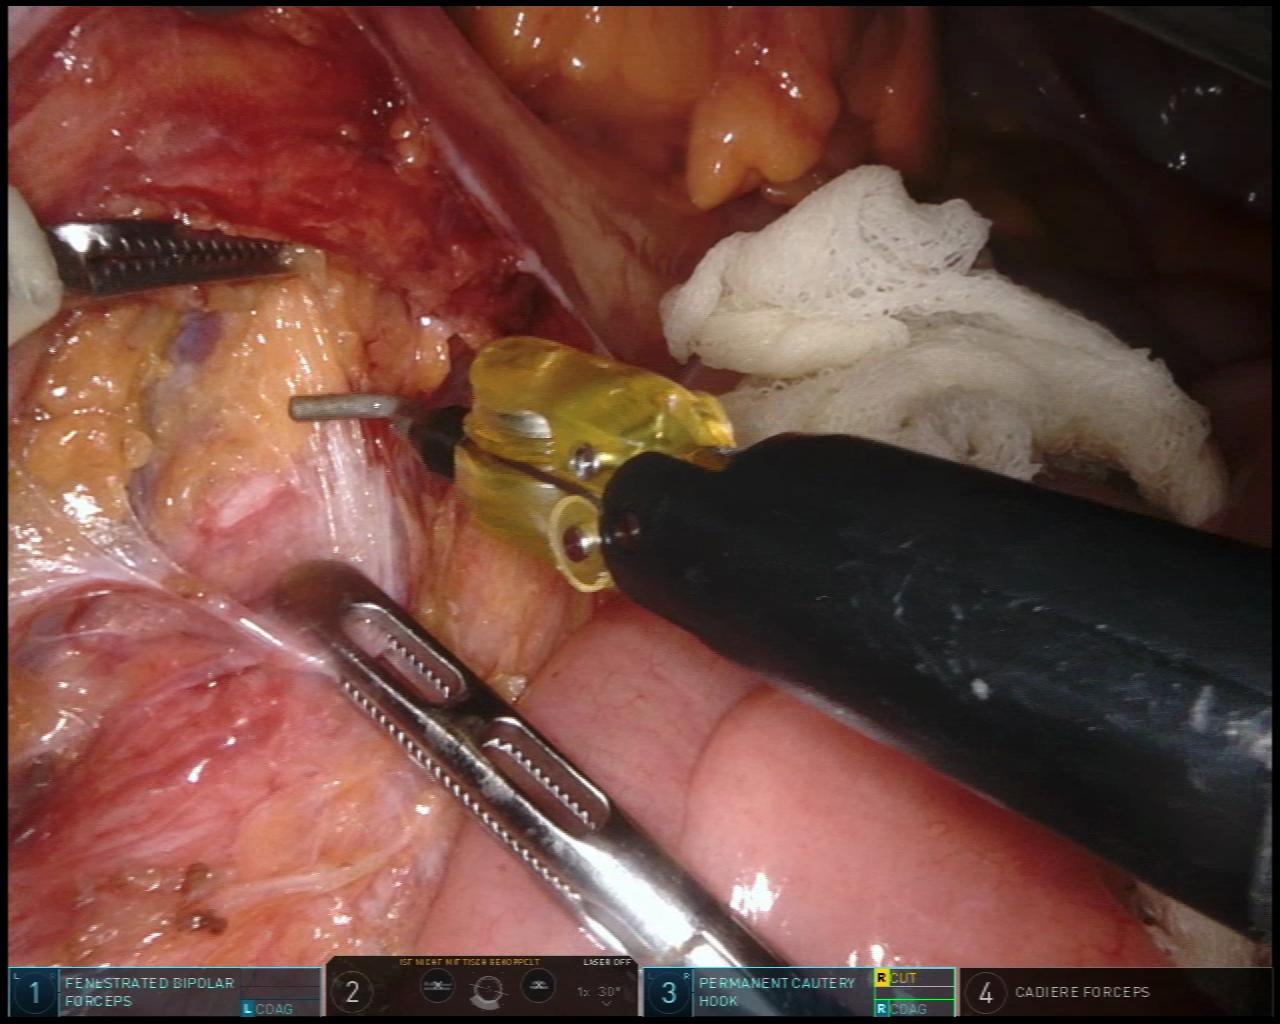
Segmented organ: intestinal_veins
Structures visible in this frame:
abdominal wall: no
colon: no
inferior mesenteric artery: no
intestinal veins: yes
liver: no
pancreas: no
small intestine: yes
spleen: no
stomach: no
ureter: yes
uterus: no
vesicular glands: no